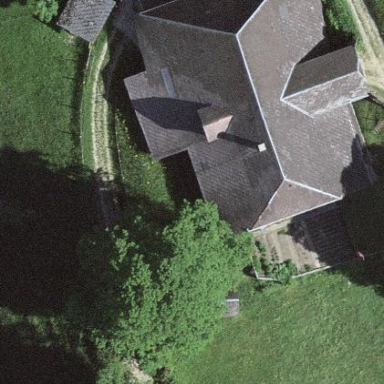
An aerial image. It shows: Farm building.